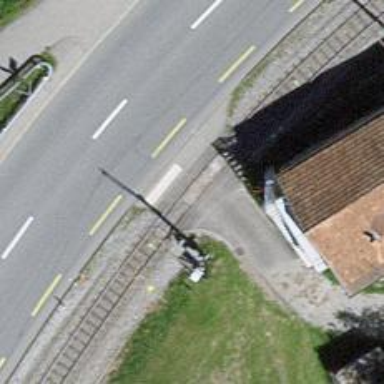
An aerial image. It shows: Level crossing along the railway.